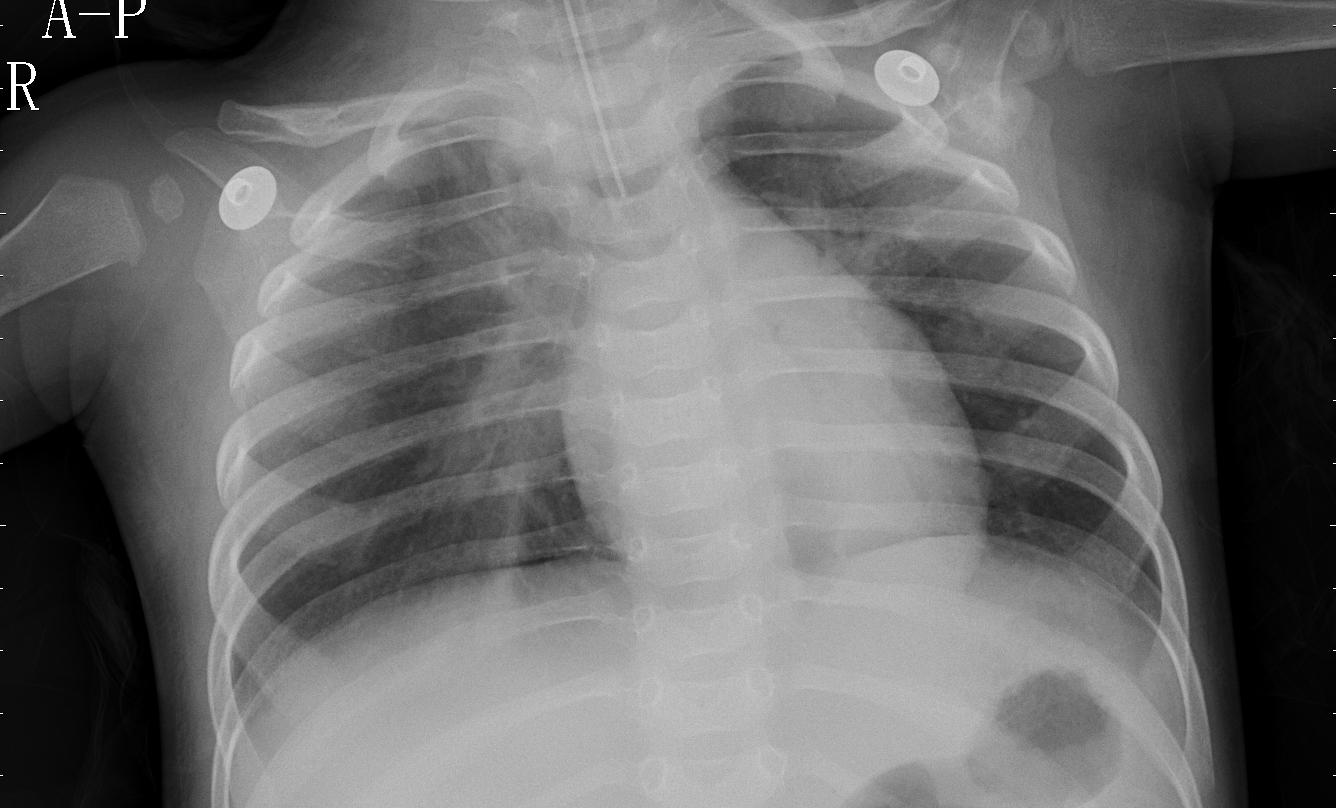
Diagnosis: PNEUMONIA